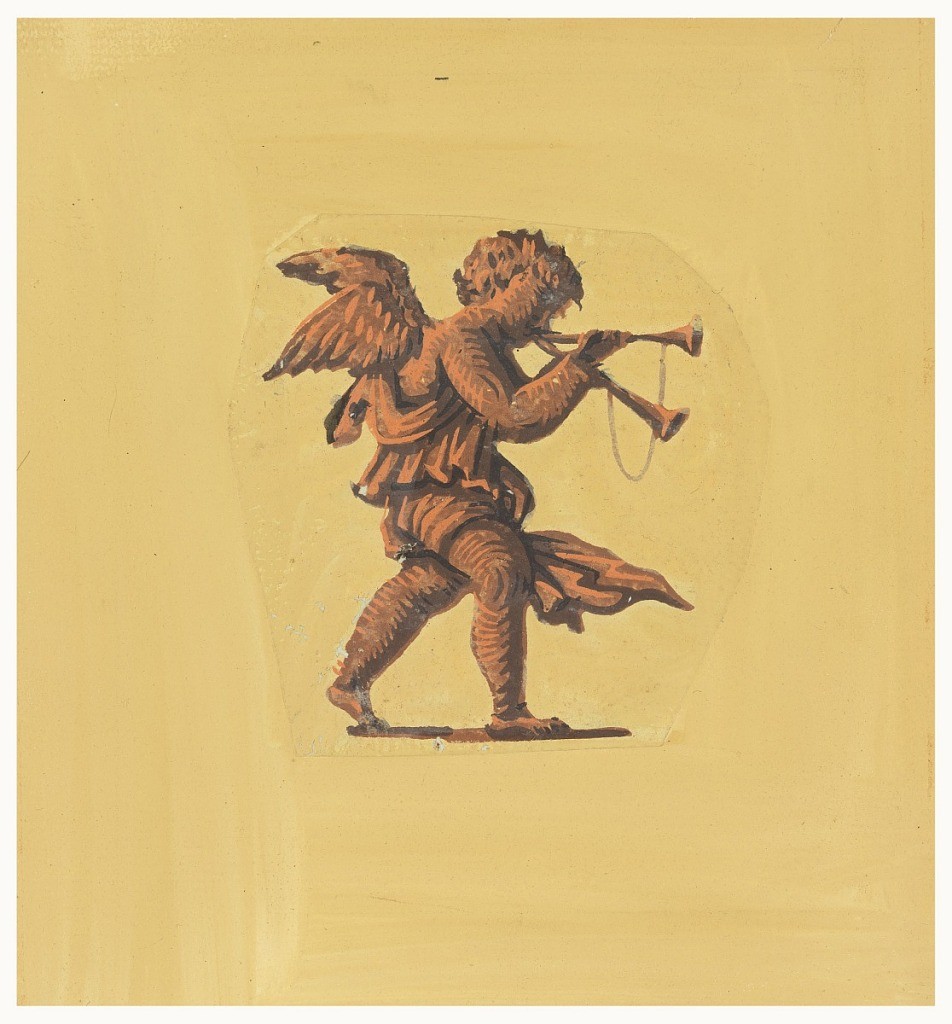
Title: Sidewall - fragment
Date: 1785–89
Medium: Block-printed on handmade paper
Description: Lone figure of a putto blowing two horns. Printed in shades of orange on a mustard-yellow field,